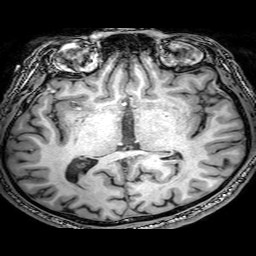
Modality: T1w
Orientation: coronal
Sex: male
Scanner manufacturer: philips
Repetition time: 0.008069 s
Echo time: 0.00369 s